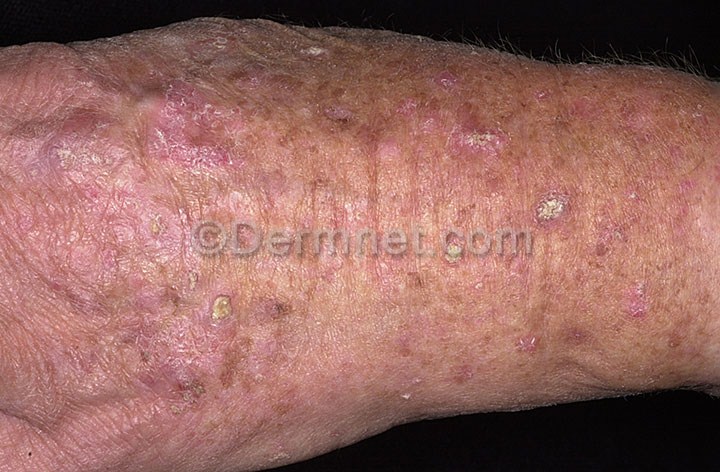
Disease: Actinic Keratosis Basal Cell Carcinoma and other Malignant Lesions